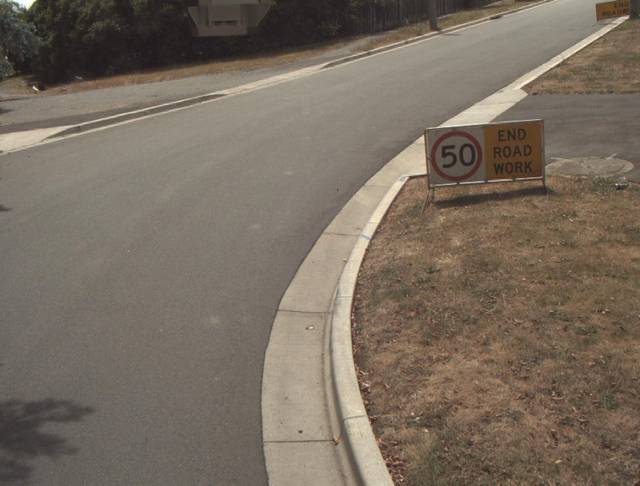
Region: Australia
Coordinates: -41.413, 147.148